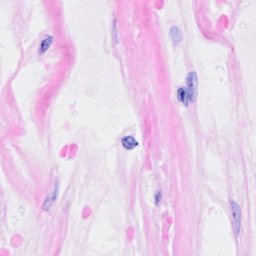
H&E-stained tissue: Breast